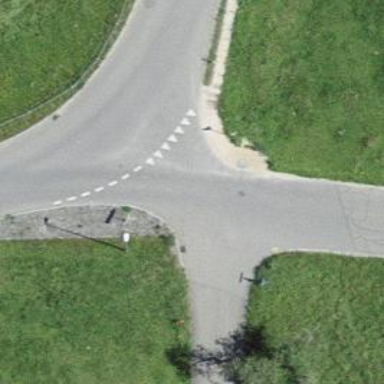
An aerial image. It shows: Road with "give way" sign.